Interaction volume radius: 10 \u00c5
Interaction volume height: 15 \u00c5
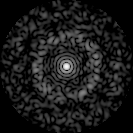
Disorder parameter: 0.8238